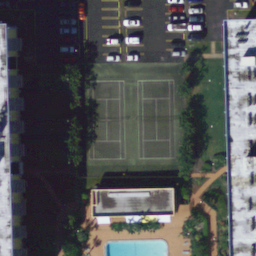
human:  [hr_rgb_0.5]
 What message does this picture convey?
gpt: tennis court